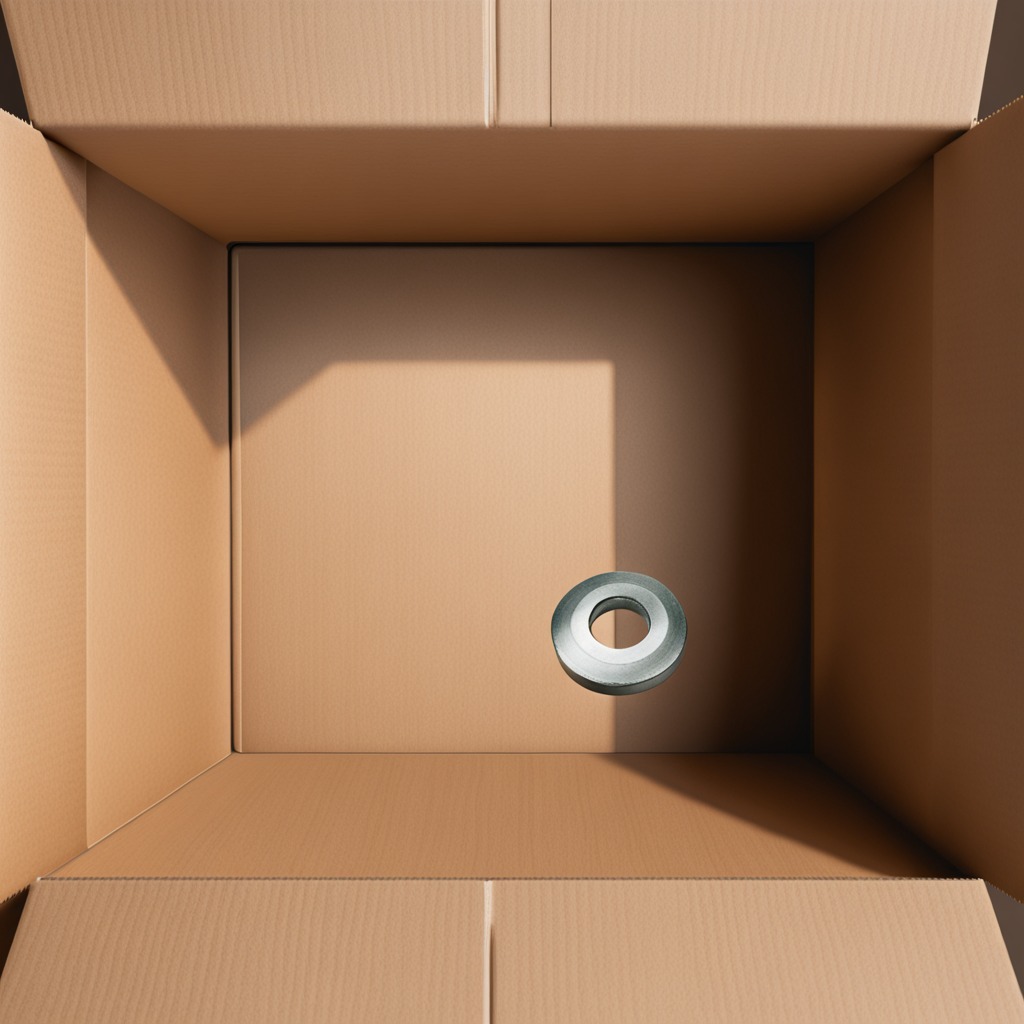
A flat metal washer lying on a clean dry cardboard box surface in an outdoor workshop during daytime bright natural light soft shadows slightly creased but